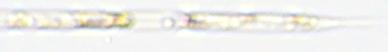
Label: Rhizosolenia